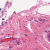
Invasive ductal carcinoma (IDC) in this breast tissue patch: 0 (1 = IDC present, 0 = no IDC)